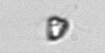
Label: Pyramimonas